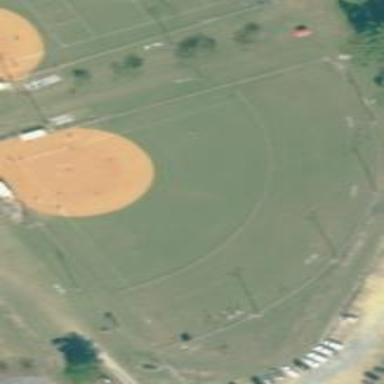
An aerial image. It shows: Baseball pitch for leisure land.